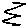
Label: zigzag